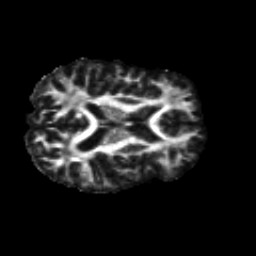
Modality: FA
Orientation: axial
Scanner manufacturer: siemens
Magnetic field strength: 3 T
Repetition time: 8.1 s
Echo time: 0.082 s